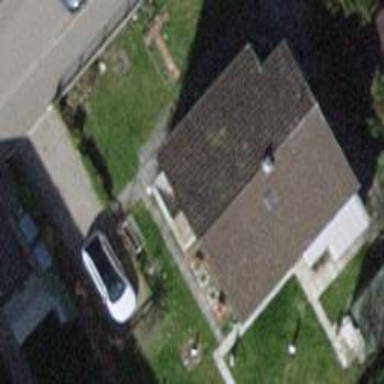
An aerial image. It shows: Detached building with flat roof.